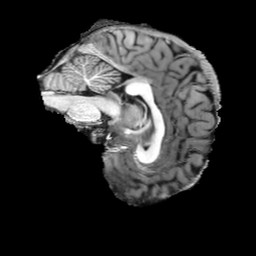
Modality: T1w
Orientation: sagittal
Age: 24
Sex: male
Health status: ill